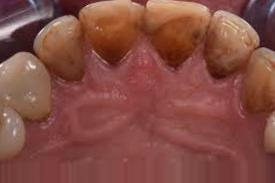
Condition: Tooth Discoloration